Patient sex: M
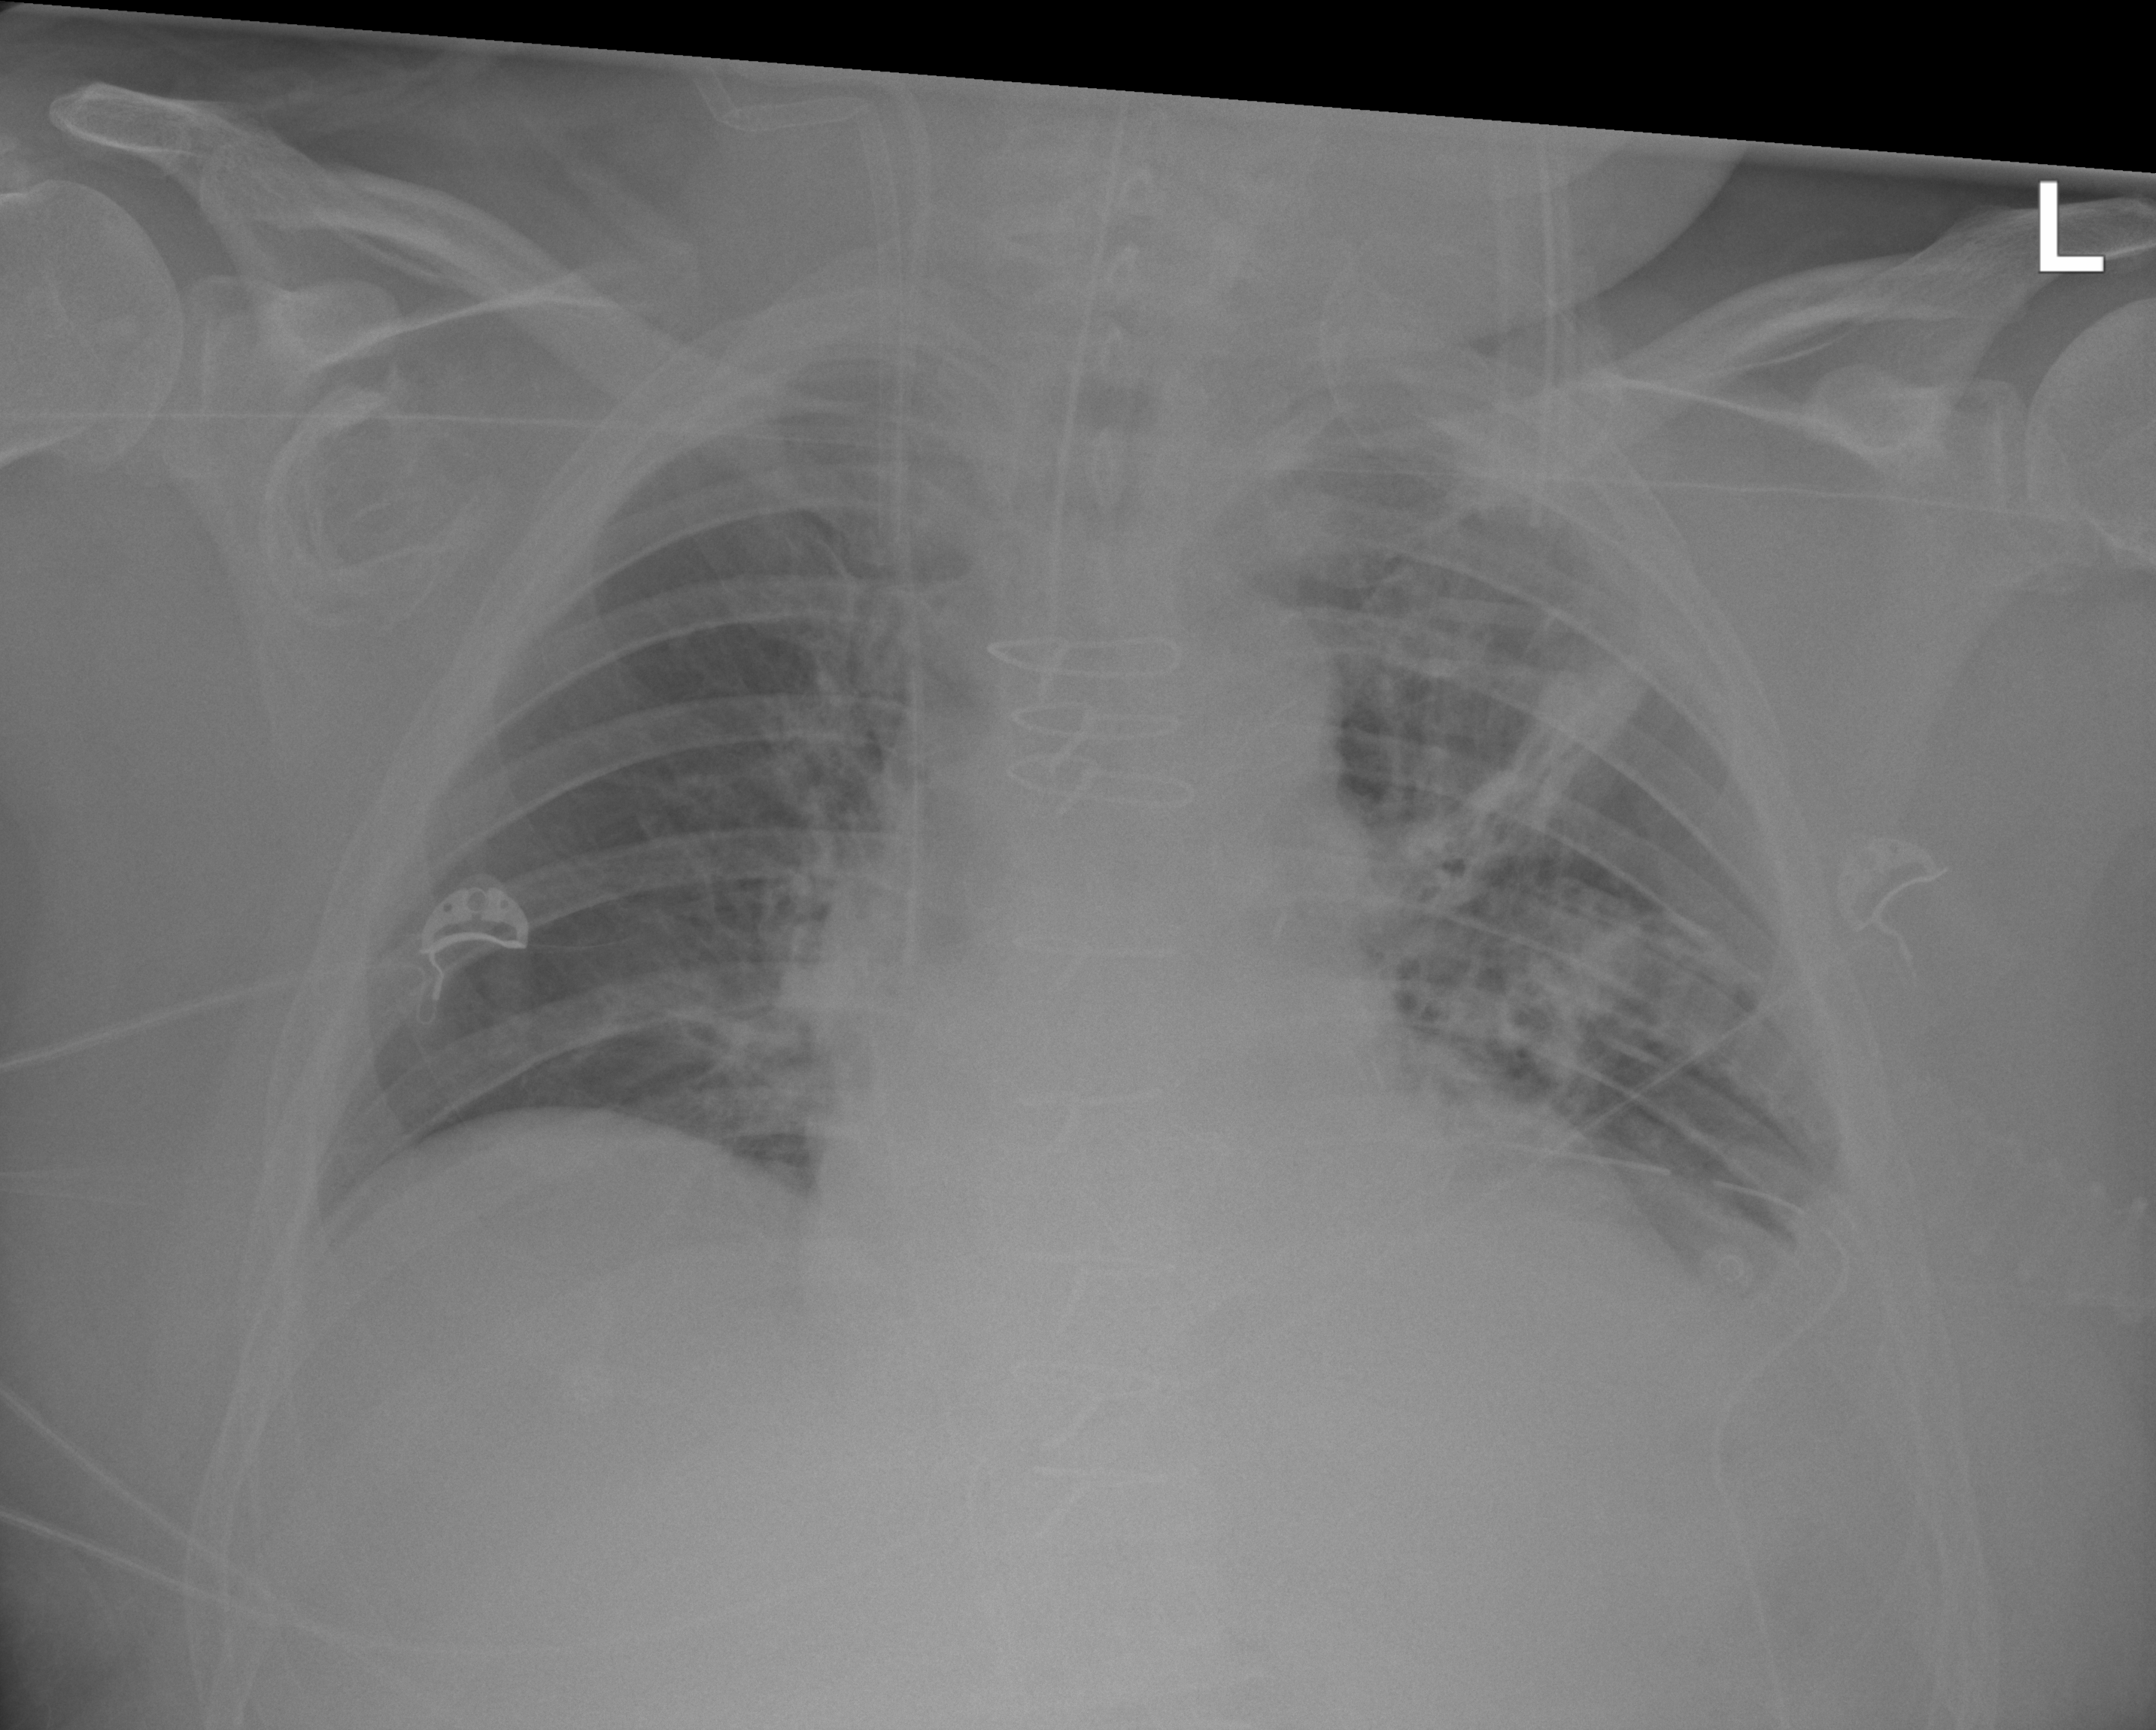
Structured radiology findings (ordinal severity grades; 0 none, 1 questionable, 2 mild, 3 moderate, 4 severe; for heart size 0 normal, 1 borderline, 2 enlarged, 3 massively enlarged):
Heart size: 2
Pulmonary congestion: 2
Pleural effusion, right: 0
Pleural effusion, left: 2
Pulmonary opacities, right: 1
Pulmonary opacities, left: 2
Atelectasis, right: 0
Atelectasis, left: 3